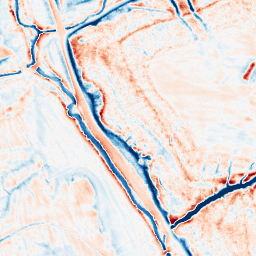
Category: edge_preserving
Decomposition family: anisotropic_diffusion
Decomposition parameters: iterations: 50
kappa: 10
gamma: 0.15
Upsampling method: quartic
Upsampling parameters: scale: 2
Upsampling scale: 2